Question: I'm building an Ionic application with Native Google Maps and Firebase. I want to load multiple markers on a map, and the positions of these markers (latitude and longitude) are in this Firebase structure:

So I created a provider and a function 'getPins()' to get these positions:
'''
import { ... };
@Injectable()
public arredoresRef:firebase.database.Reference;
export class ArredoresProvider {
constructor() {
this.arredoresRef = firebase.database().ref('/local')
}
getPins(): firebase.database.Reference {
return this.arredoresRef.child('/local');
}
}
'''
And I'm trying to put these positions in an array:
'''
import { ... };
@IonicPage({ ... })
@Component({ ... })
export class ArredoresPage {
constructor( ... ) { ... }
ionViewDidEnter() {
this.arredoresProvider.getPins().on('value', snapshot => {
this.pins = [];
snapshot.forEach( snap => {
this.pins.push({
latitude: snap.val().latitudeLocal,
longitude: snap.val().longitudeLocal
});
return false
});
});
}
}
'''
But it's not working! It's my first time working with Firebase and Ionic, so I'm confused about how Firebase read data.
<URL> was really useful to me, but it does not use Firebase data.
Finally, I apologize for my bad english!
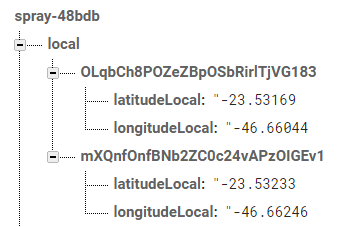
Answer: I have implemented the first solution to this:
<URL>
Essentially, you have to use the list reference and make sure you call it using the options {enableSnapshot: true}. Moreover, your data in the structure does not have a .latitudeLocal property on it. Instead, you have to go further in the data structure to access these, for example, you could use another .forEach statement.